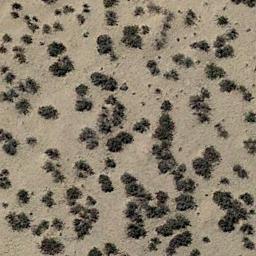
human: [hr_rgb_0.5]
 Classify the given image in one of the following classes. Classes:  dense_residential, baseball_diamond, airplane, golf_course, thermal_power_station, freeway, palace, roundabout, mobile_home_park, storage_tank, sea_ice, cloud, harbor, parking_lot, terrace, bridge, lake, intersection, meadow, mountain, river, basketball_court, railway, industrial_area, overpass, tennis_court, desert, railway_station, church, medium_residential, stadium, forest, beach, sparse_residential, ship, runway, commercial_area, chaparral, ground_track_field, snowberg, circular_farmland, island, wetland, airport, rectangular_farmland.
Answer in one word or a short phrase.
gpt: chaparral